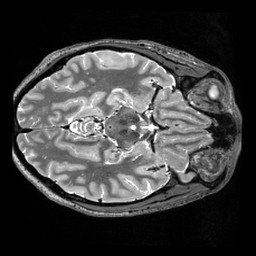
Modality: T2w
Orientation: axial
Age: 46
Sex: male
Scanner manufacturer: siemens
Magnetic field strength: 3 T
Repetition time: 3.2 s
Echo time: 0.56 s